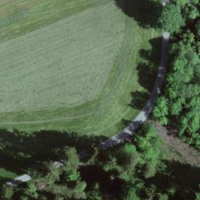
EUNIS habitat code: 44
Species observed at this site:
Ajuga reptans
Campanula trachelium
Bistorta officinalis